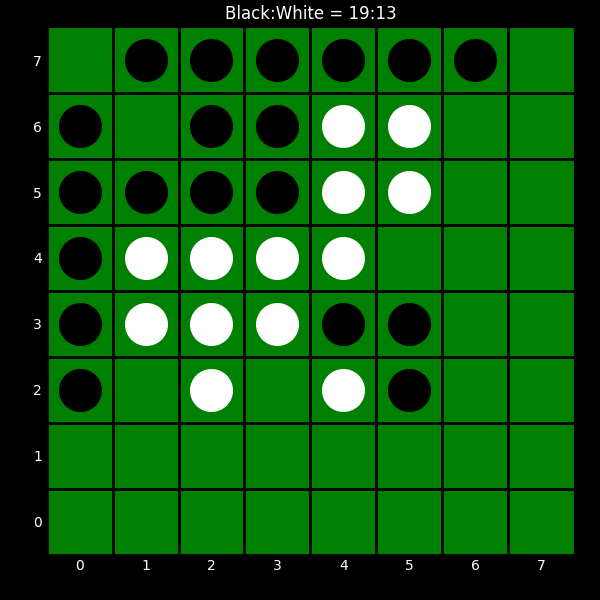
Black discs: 19
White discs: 13